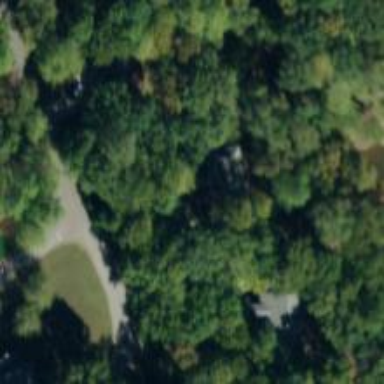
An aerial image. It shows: Driveway leading to service road.